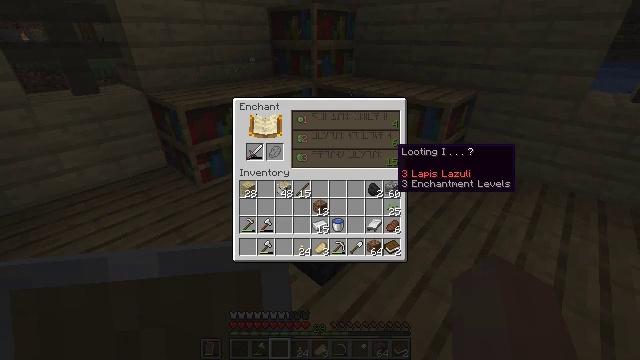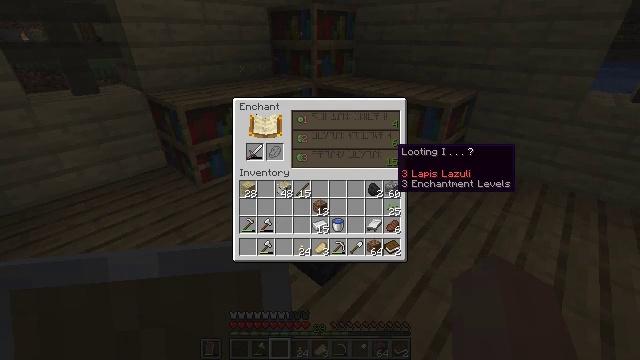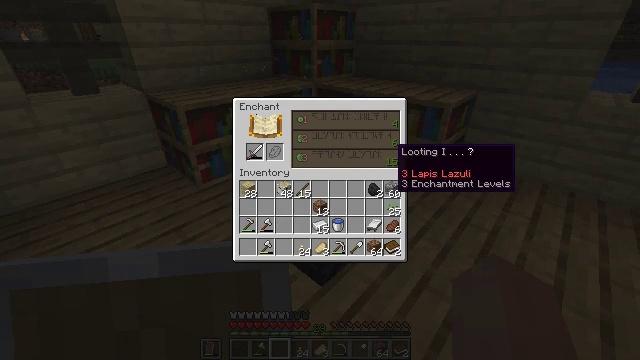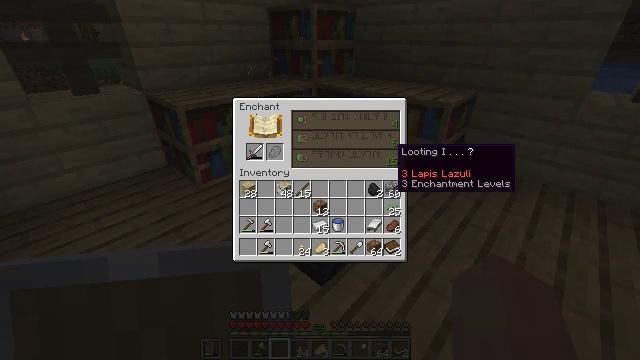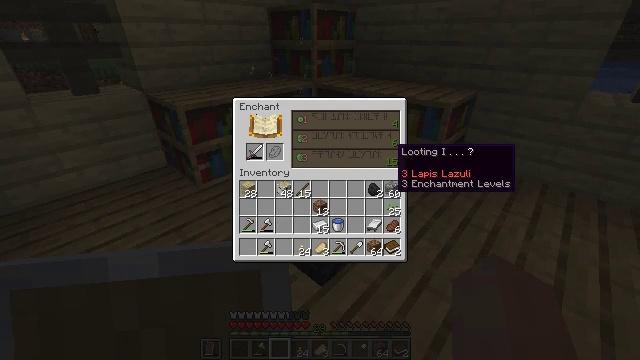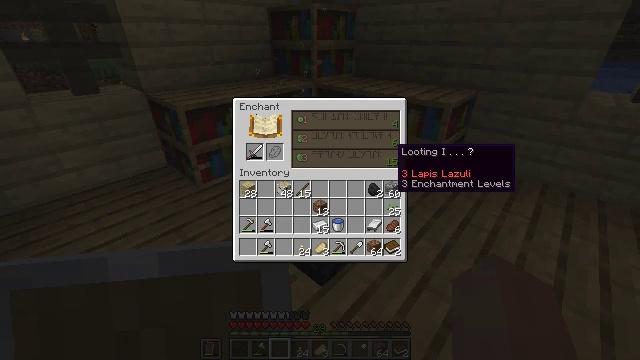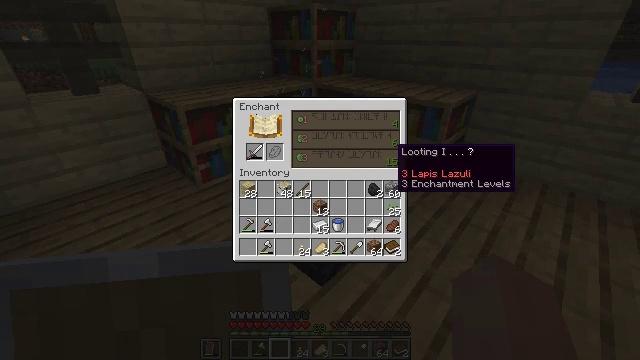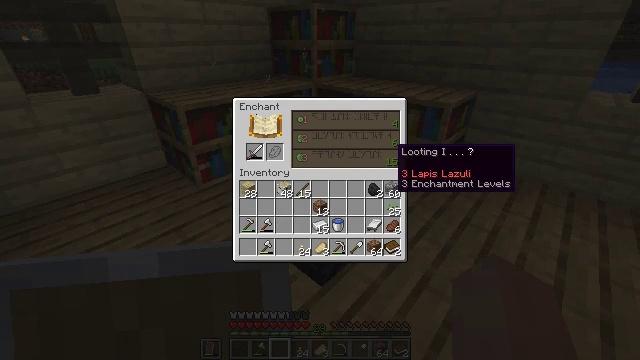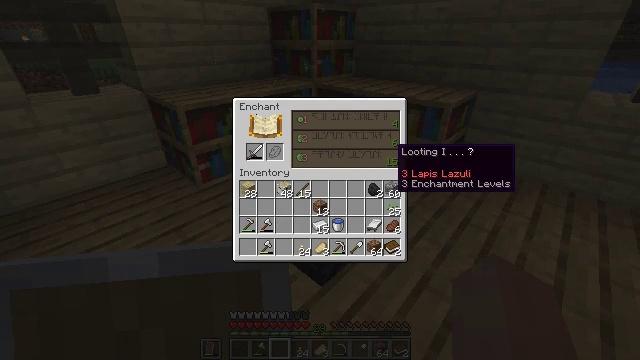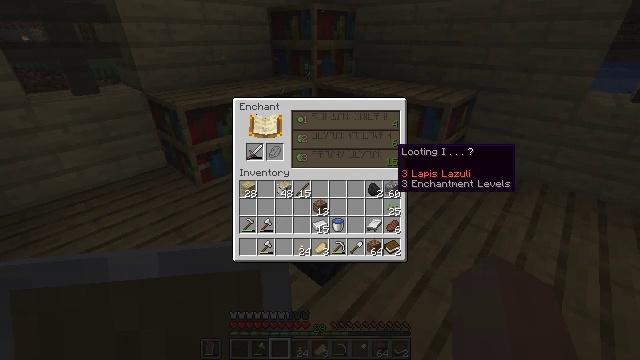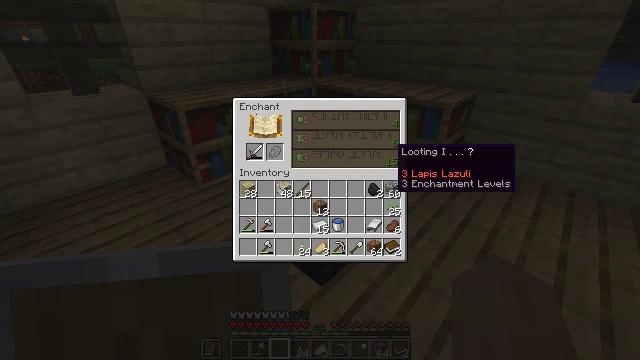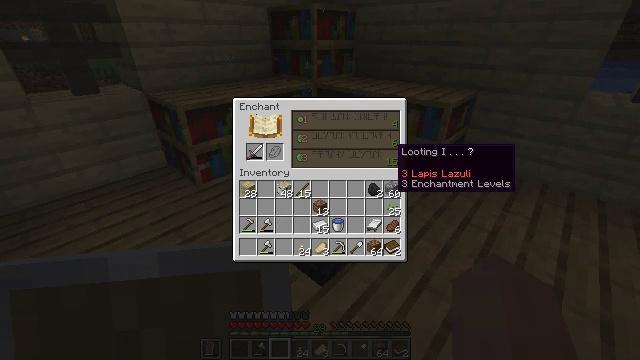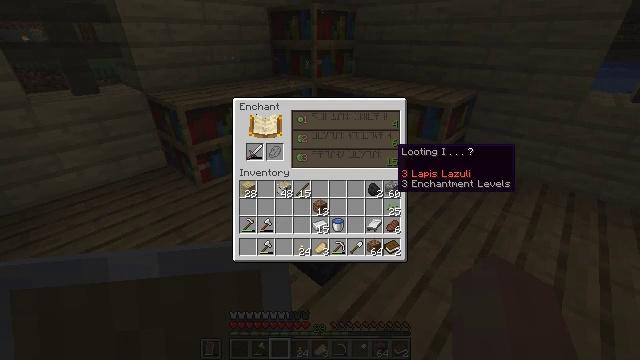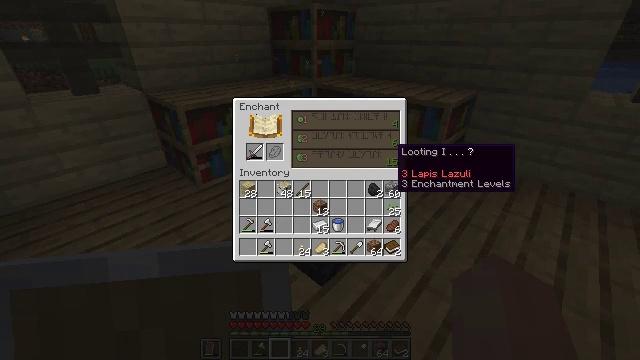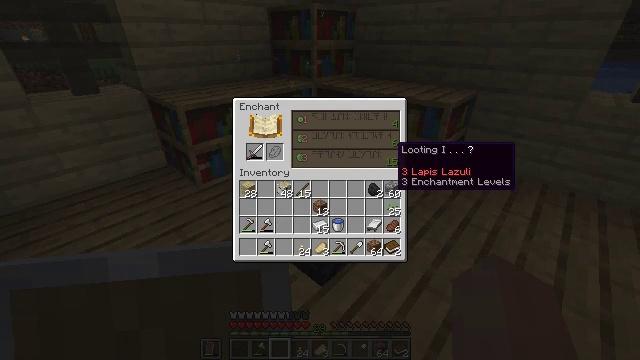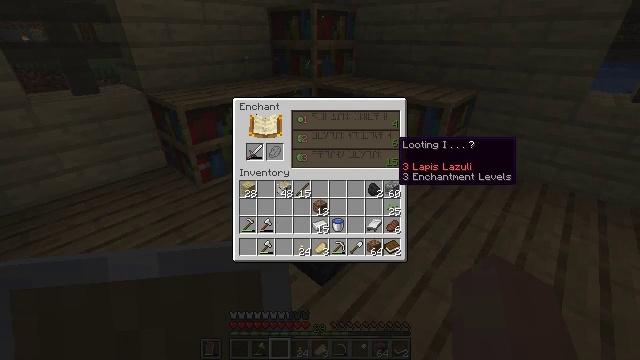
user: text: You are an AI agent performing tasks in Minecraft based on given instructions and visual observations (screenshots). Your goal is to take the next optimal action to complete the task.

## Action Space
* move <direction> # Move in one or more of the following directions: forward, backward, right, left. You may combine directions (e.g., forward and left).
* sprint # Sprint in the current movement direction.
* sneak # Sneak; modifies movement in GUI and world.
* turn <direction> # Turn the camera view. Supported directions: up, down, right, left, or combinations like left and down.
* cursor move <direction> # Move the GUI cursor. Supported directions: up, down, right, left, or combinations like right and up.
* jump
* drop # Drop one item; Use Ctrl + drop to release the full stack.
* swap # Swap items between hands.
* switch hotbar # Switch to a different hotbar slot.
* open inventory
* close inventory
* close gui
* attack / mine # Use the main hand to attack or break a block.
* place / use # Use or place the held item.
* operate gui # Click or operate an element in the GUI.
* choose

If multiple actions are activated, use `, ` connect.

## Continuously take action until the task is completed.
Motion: motion action
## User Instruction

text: Craft the fishing rod at the crafting table.
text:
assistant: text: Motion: no_op
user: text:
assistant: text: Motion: no_op
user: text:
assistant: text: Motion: no_op
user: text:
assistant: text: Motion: no_op
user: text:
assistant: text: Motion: no_op
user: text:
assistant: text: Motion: no_op
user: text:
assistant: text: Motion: no_op
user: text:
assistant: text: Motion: no_op
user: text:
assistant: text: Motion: no_op
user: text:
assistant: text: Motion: no_op
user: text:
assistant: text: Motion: no_op
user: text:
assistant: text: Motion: no_op
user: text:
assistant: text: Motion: no_op
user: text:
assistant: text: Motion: no_op
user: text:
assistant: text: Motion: no_op
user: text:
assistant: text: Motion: no_op
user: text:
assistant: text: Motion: no_op
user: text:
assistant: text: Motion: no_op
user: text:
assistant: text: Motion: no_op
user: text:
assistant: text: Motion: no_op
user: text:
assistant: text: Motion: no_op
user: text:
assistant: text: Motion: no_op
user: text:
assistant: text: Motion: no_op
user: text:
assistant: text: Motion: no_op
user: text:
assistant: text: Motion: no_op
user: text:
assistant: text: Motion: no_op
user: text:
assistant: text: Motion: no_op
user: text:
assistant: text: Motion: no_op
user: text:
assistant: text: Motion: no_op
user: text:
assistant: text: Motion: no_op